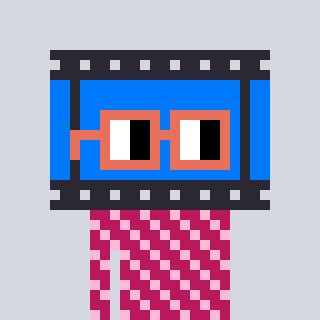
a pixel art character with square orange glasses, a film strip-shaped head and a darkpink-colored body on a cool background